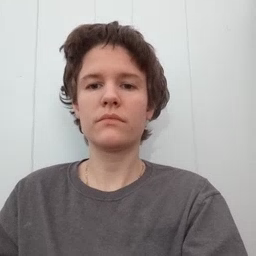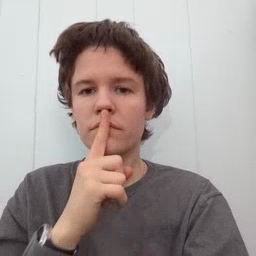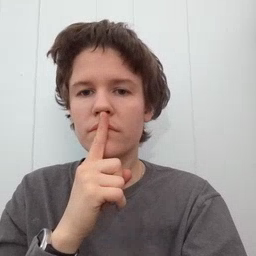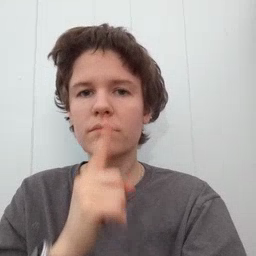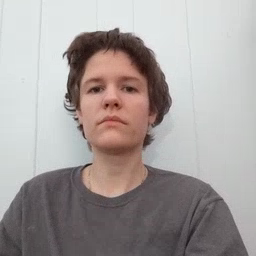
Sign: shhh